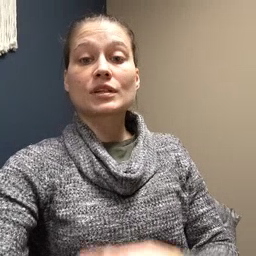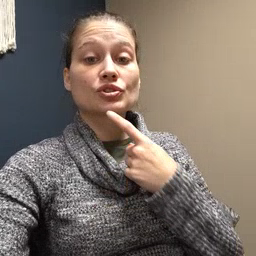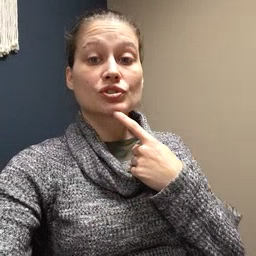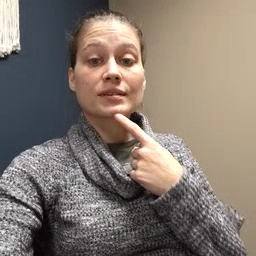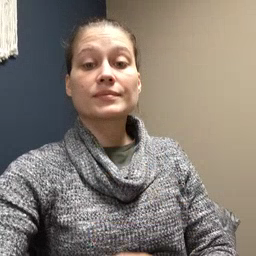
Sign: chin